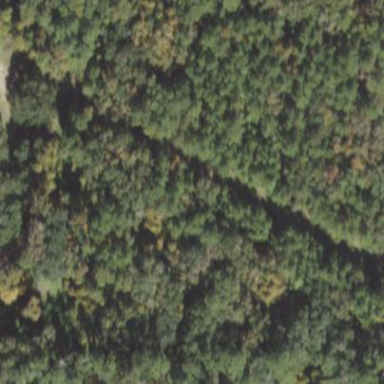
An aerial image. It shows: Mixed woodland with various types of leaves.